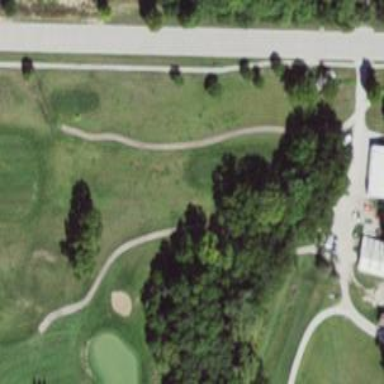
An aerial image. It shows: Golf cartpath that is also road path.